Field crop: maize
Growth stage: 2
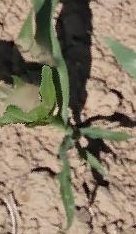
Species: maize